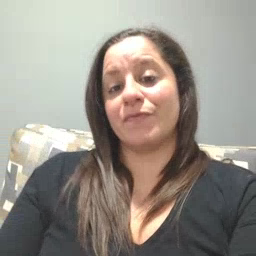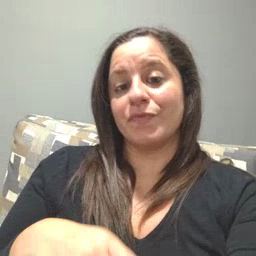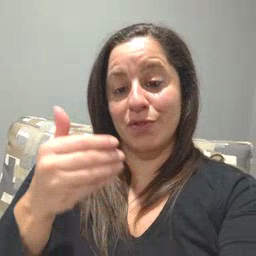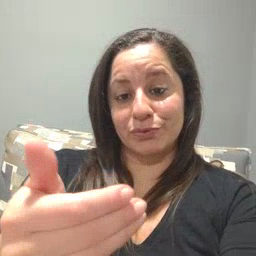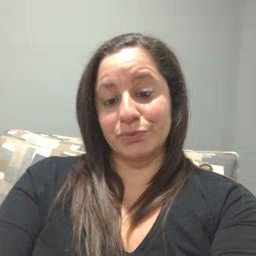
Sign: close